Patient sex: M
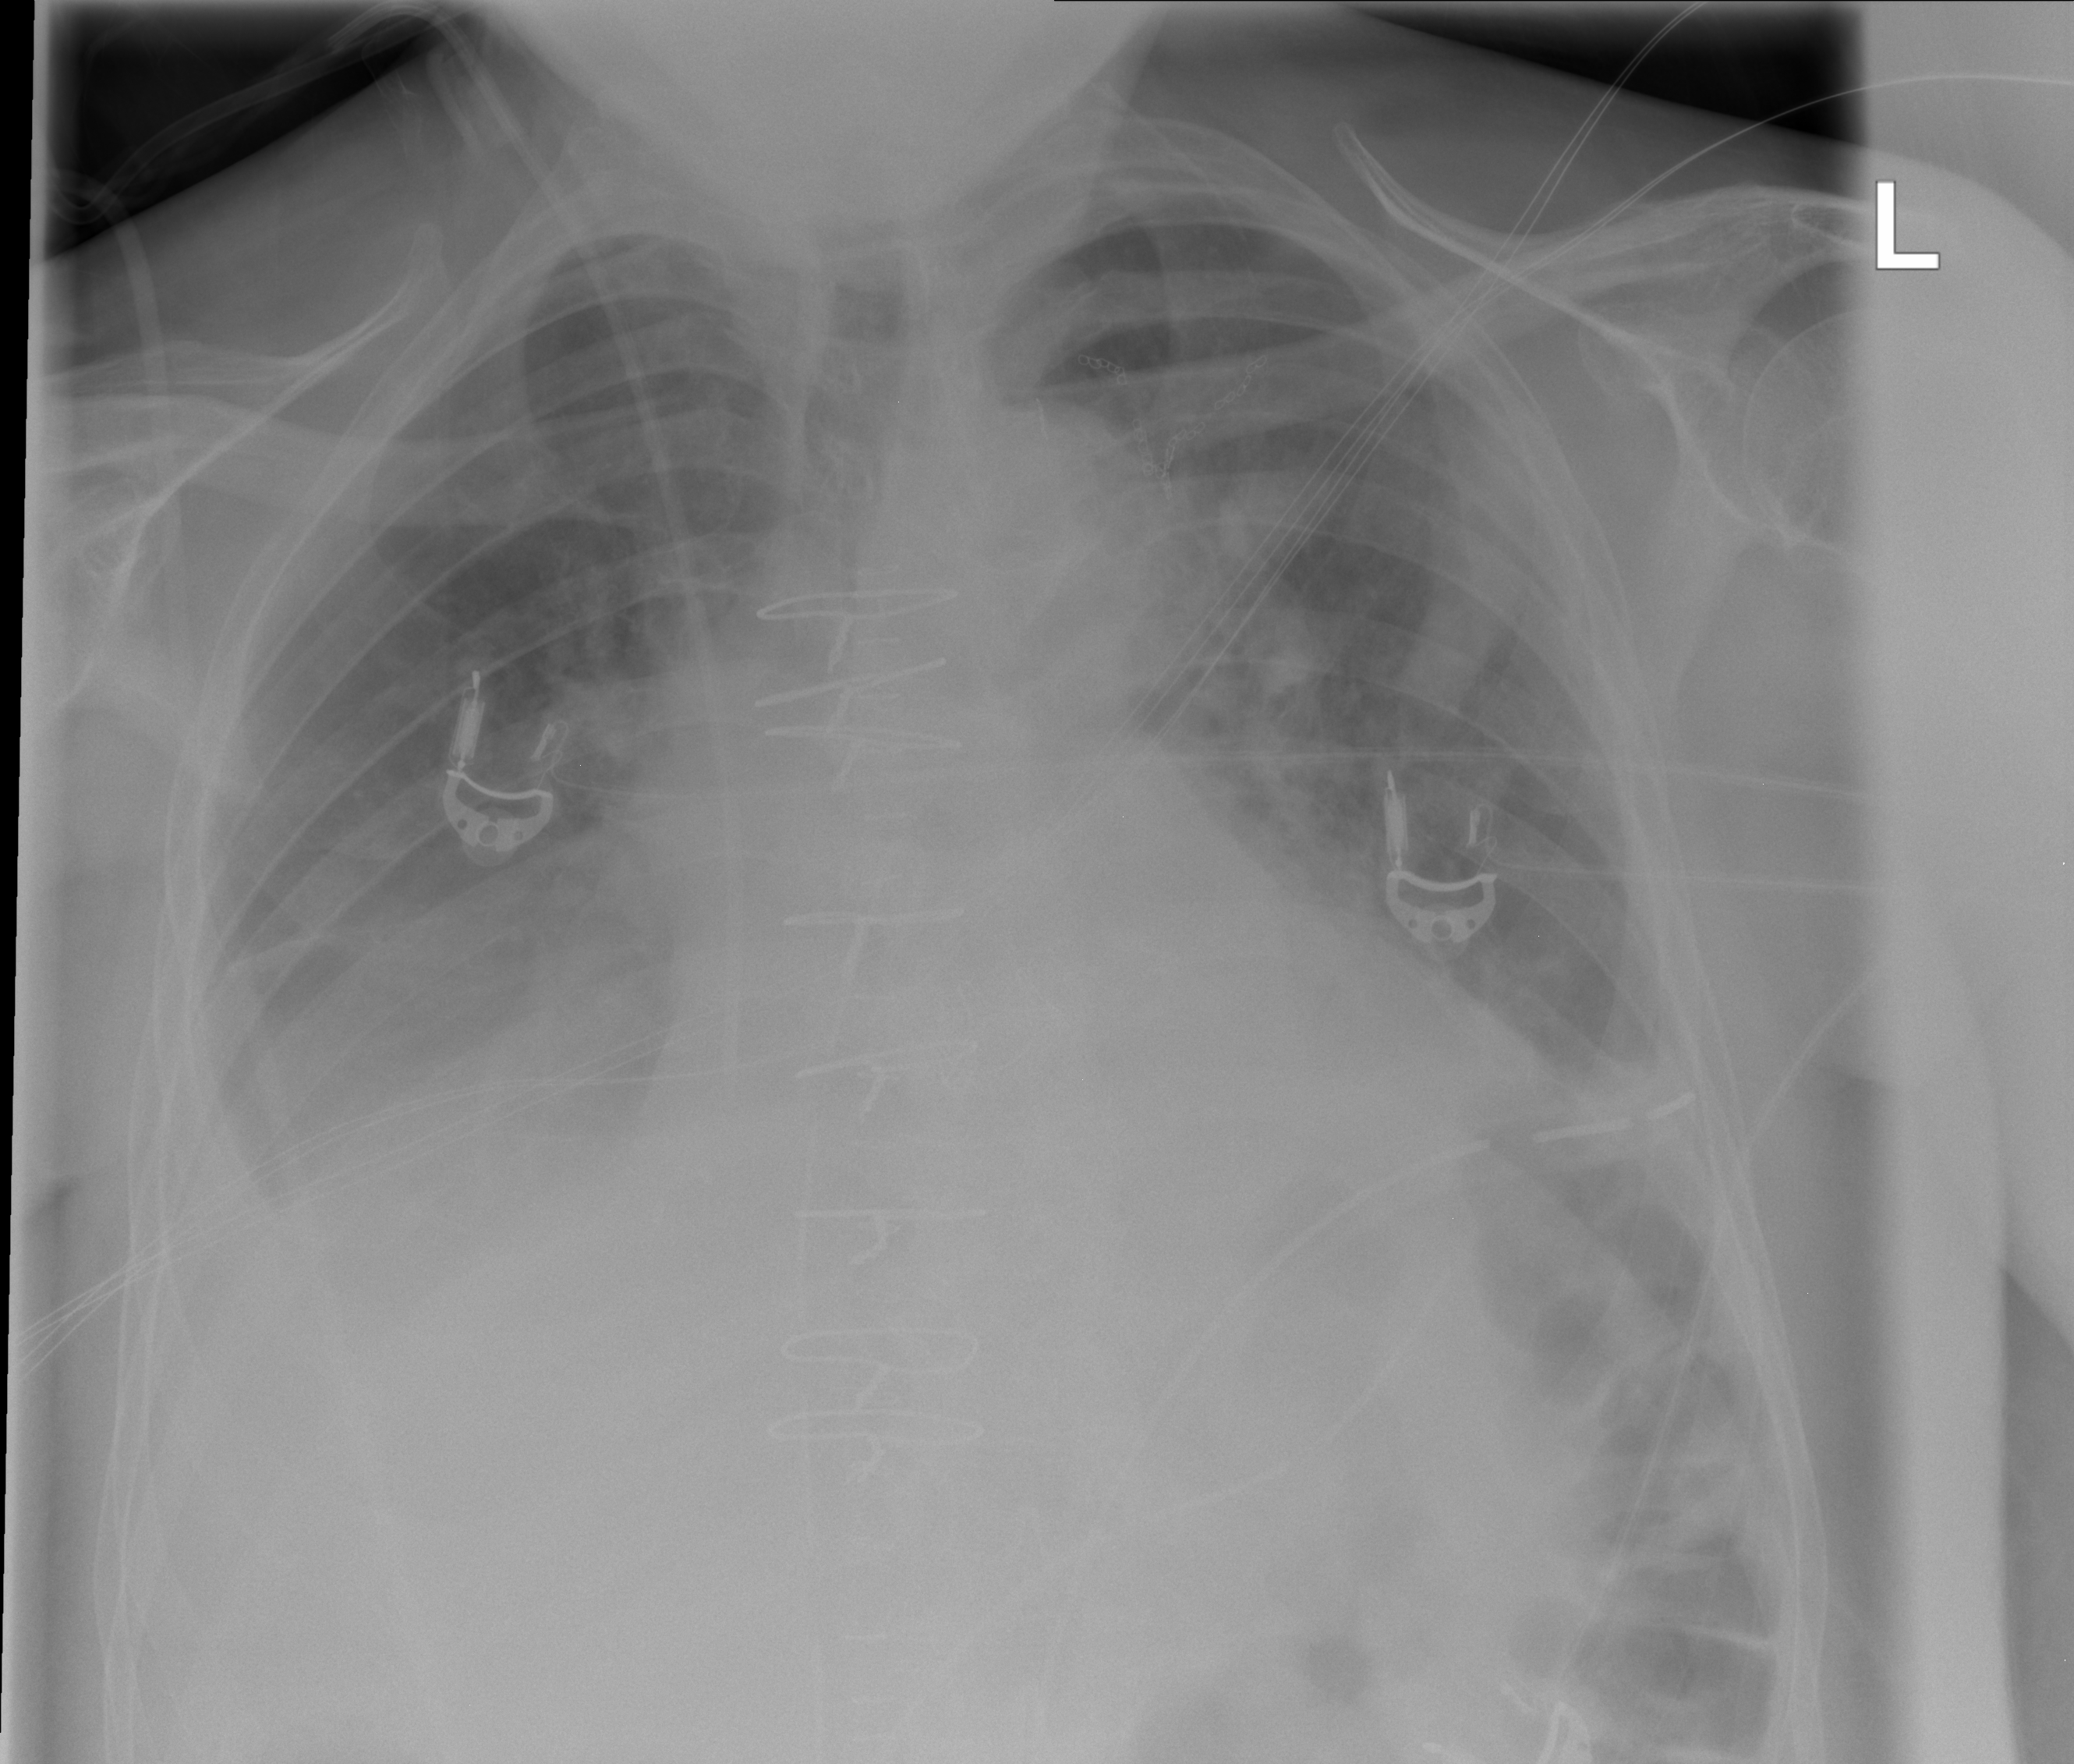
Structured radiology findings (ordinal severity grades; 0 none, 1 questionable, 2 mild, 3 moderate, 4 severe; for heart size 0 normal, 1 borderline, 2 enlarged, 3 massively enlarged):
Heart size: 2
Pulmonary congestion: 2
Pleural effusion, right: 3
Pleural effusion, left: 2
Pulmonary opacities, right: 1
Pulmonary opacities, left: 1
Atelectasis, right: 2
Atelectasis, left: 2